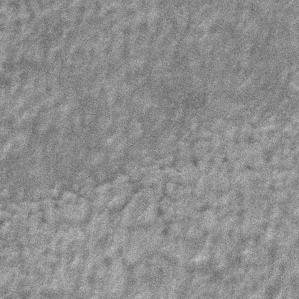
Label: frost